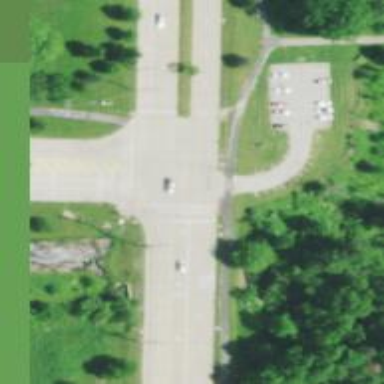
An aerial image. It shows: Crossing road.